Question: >
<URL>
Since Windows Vista it is possible to customize the System color:

How can I programatically get the currently set system color as ARGB or HEX value?
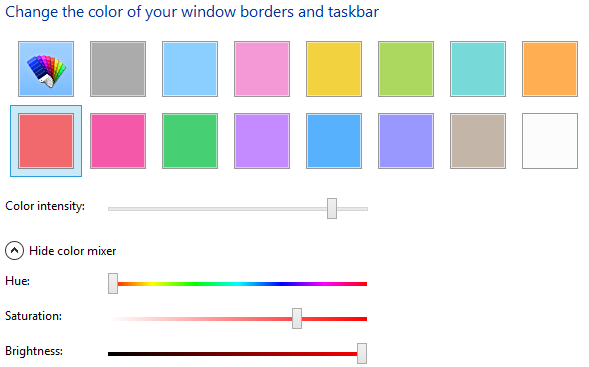
Answer: To get the color of the glass you could have a look at either of these posts:
<URL>
or
<URL>